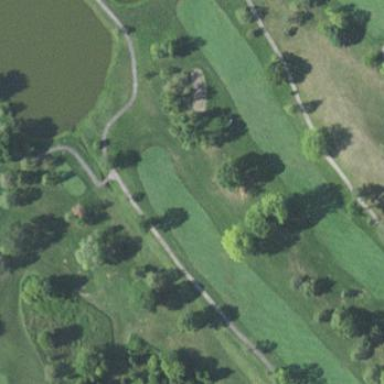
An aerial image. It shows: Rough area in golf course.